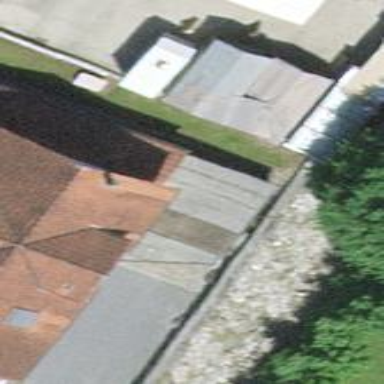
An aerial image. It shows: View of roof of building.